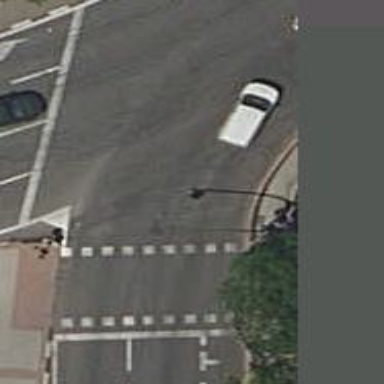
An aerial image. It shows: Road with traffic signals.